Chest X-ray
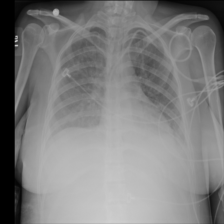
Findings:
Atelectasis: negative
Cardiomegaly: negative
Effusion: negative
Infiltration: negative
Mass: negative
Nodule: negative
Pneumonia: negative
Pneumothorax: negative
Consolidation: negative
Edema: negative
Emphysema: negative
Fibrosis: negative
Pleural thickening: negative
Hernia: negative